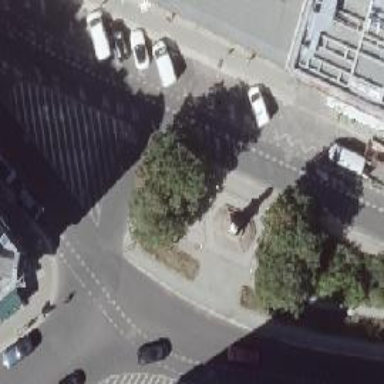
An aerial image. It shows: Memorial featuring statue.